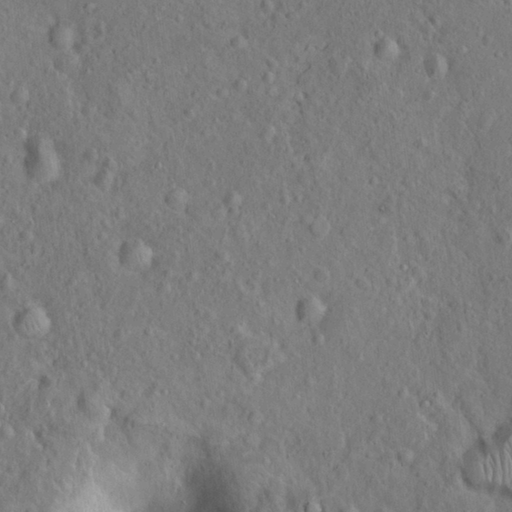
Classes present: Background, Cone